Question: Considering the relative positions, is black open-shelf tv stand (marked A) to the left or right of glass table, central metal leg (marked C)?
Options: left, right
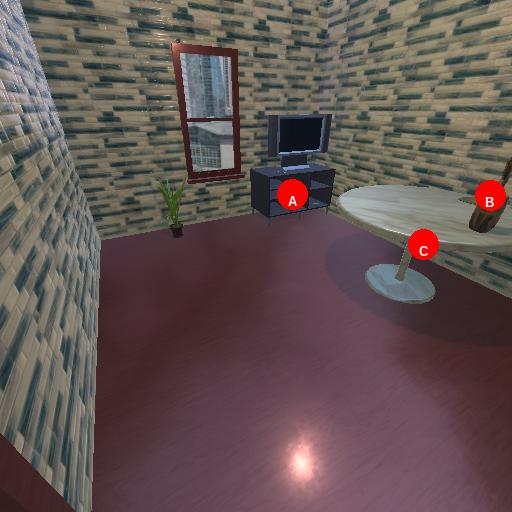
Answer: left